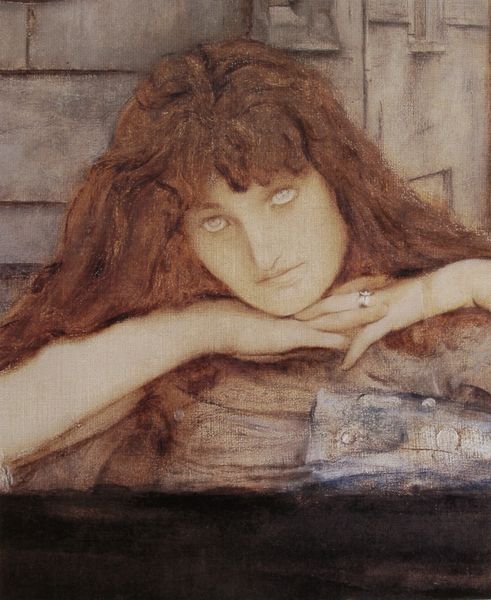
Titel: I lock my door upon myself (Christina Georgina Rossetti)
(Detail)
Künstler: Fernand Khnopff
Standort: München
Institution: Bayerische Staatsgemäldesammlungen
Schlagwörter: blau, hand, kopf, wasser, weiß, mädchen, ocker, ausschnitt, braun, fenster, finger, frau, frisur, grau, haar, hintergrund, holz, kleid, kleider, kreide, mund, nase, pastell, schmuck, schwarz, skizze, stützen, zeichnung, zimmer, blick, dame, haus, rot, tuch, beige, malerei, ornament, symbolismus, wand, arm, arme, augen, blass, bluse, gesicht, silber, steine, tot, bild, bildnis, hände, portrait, porträt, kalt, stamm, brüstung, einsam, auge, figur, haare, stoff, tücher, kinn, lippen, locken, perlen, pony, hellblau, mähne, bücher, ecke, leer, mauer, ausdruck, gefaltet, jugendstil, weiblich, detail, bouche, brun, gris, marron, nez, pupillen, symbolisme, yeux, nachdenklich, aufstützen, knöpfe, ring, rothaarig, fugen, hauswand, münchen, jugenstil, blanc, noir, gespenst, wirr, sims, verschränkt, akten, rote haare, sehnsucht, krankheit, aufgestützt, blanche, präraffaeliten, stapel, femme, mort, bois, cheveux, peau, peinture, rousse, glasig, main, robe, englisch, rinf, bleu, pierres, gespenstisch, zeichung, boucle, chevelure, gemauert, tristesse, brune, eisig, reve, toile, verwirrt, abschätzig, entrückt, briques, froid, mur, triste, visage, seul, herablassend, gelangweilt, redon, jüdisch, gelockt, bras, clair, silberblick, unterarme, aveugle, auferstanden, lit, mains, tête, belge, vide, fond, verächtlich, inachevé, pose, regard, roux, aufliegen, anämisch, mélancolie, leerer blick, rotharig, knopff, pale, batiment, aufgelegt, khnopff, fernand, wasseraugen, frange, mains croisées, 19. jahrhundert, belle, durchbohrend, préraphaélite, oeil, croisées, bague, menton, femme dans l'art, delvaux, croisé, translucide, accoudée, visqge, desir, innocente, couchée, marié, brunette, cheveux longues, hauecke, femme fragile, kühlt